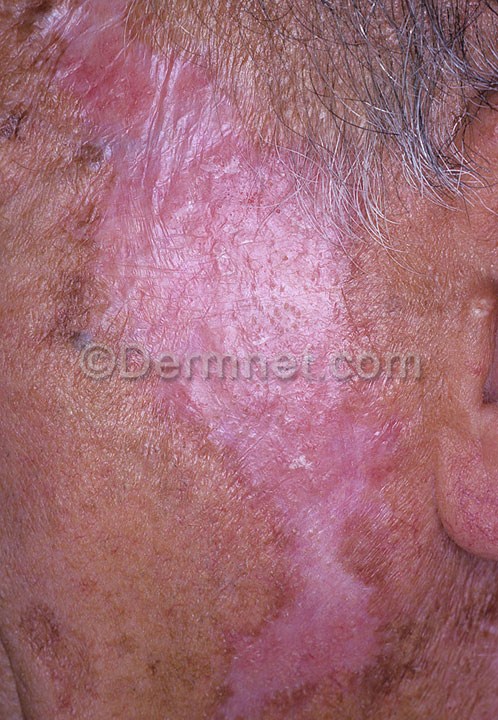
Disease: Lupus and other Connective Tissue diseases